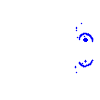
Particle: pion